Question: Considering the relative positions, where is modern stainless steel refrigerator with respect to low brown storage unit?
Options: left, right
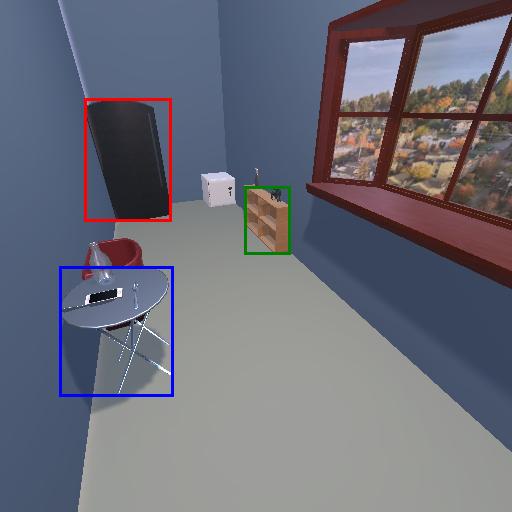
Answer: left